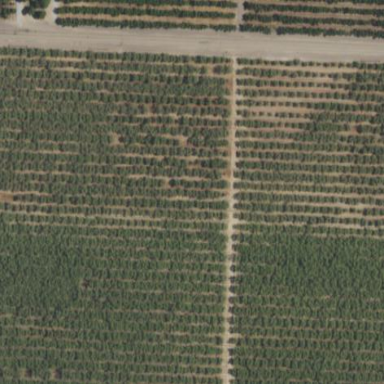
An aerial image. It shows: Orchard planted with peach trees.